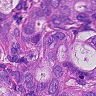
Metastatic tissue present: yes